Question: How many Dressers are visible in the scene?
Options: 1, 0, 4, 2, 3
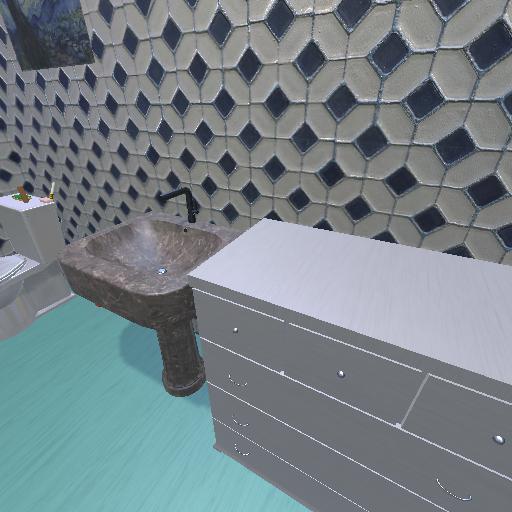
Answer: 1